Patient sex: M
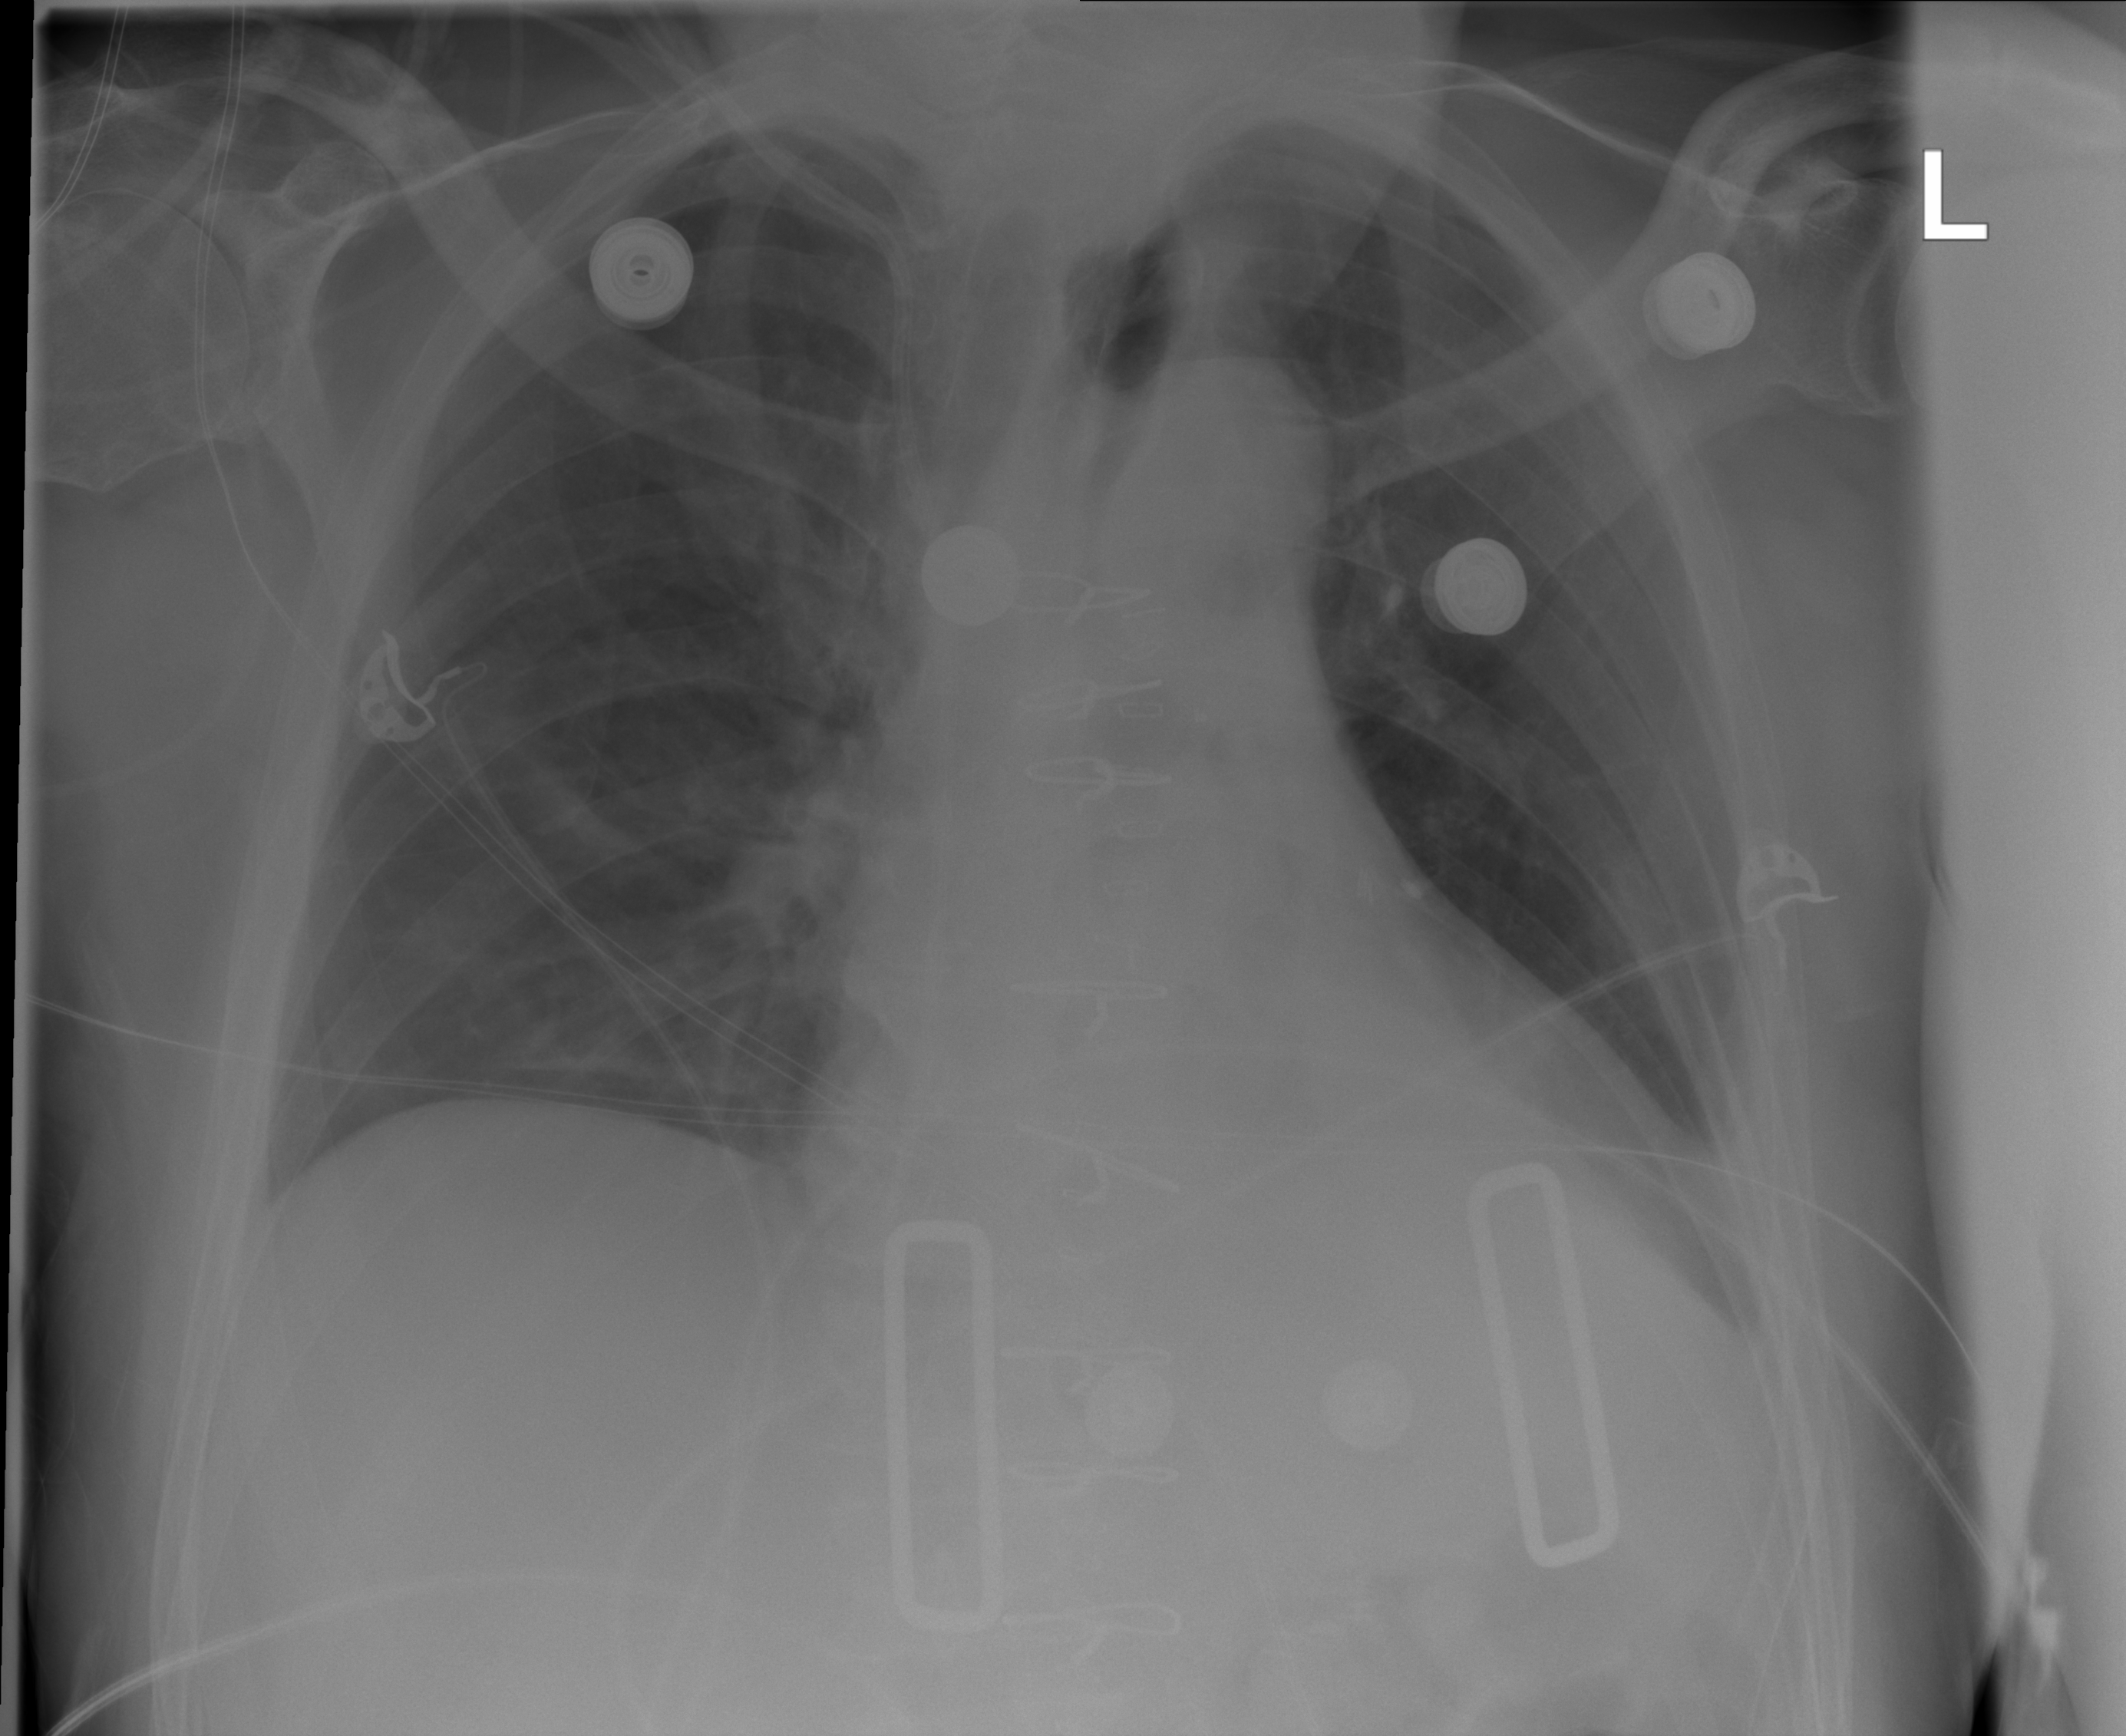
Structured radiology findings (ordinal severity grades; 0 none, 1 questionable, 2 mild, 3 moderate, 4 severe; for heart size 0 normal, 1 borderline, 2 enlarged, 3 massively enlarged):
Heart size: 2
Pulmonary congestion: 0
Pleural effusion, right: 0
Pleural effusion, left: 2
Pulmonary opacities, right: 0
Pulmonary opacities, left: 0
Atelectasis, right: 0
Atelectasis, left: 0